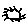
Label: sun